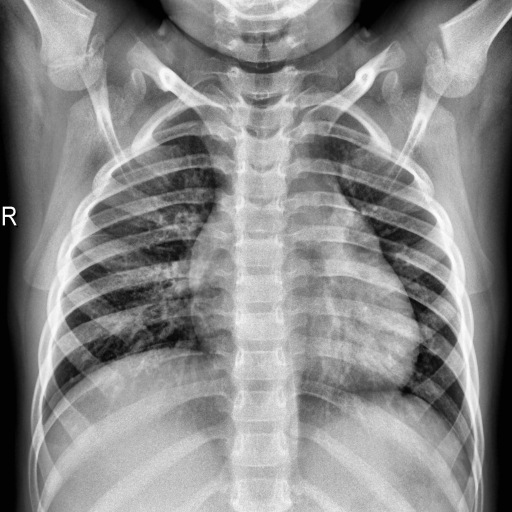
Finding: NORMAL